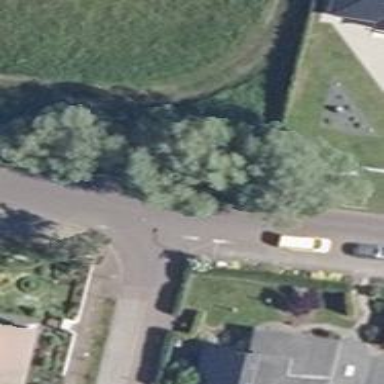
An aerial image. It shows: Residential road with asphalt surface.